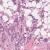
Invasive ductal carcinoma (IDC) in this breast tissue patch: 1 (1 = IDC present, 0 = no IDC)